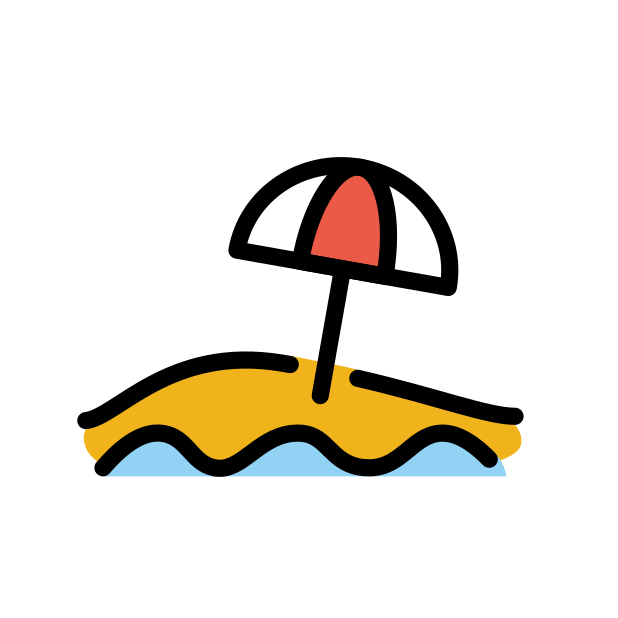
Emoji: 🏖
Name: beach with umbrella
Unicode: 0x1f3d6